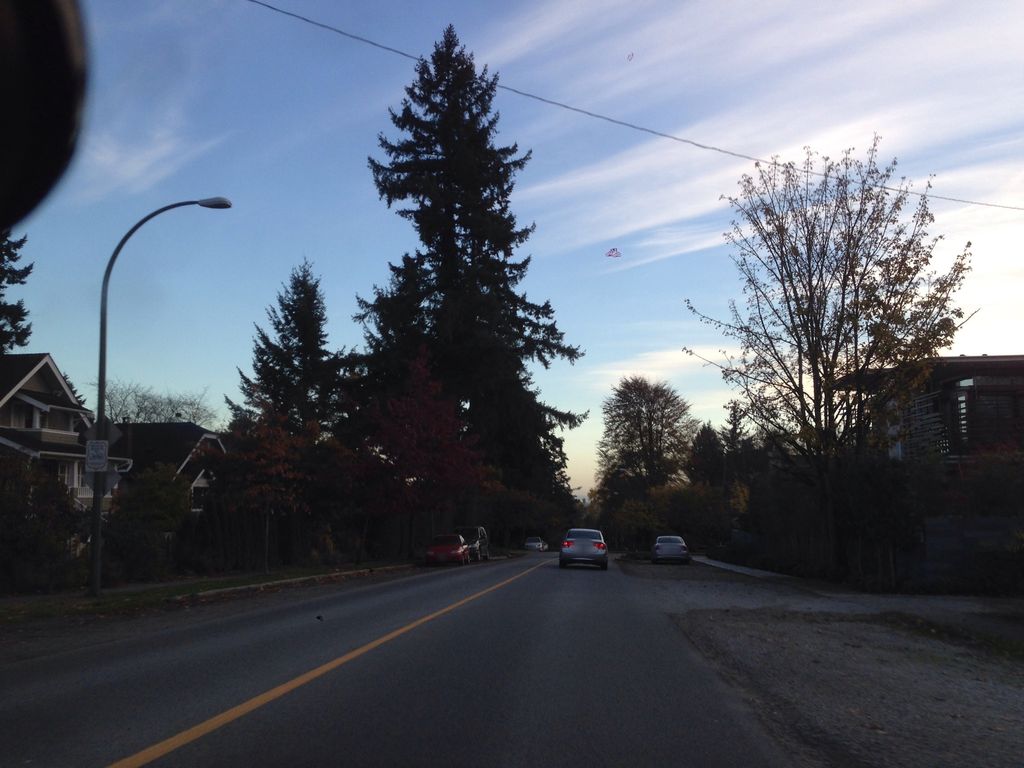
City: vancouver